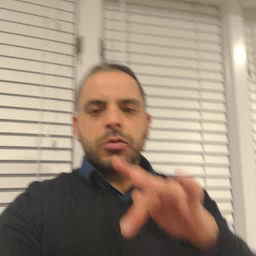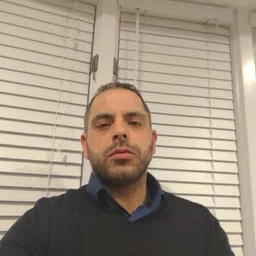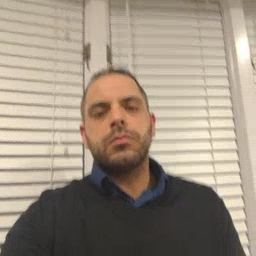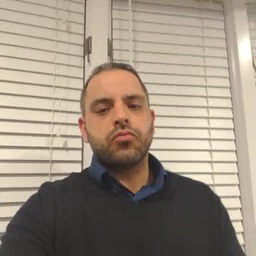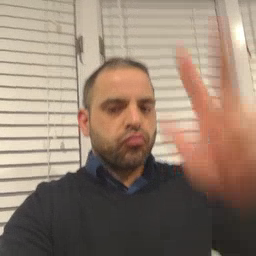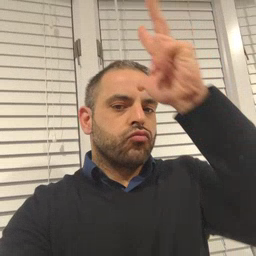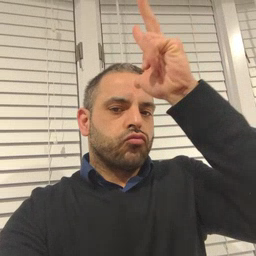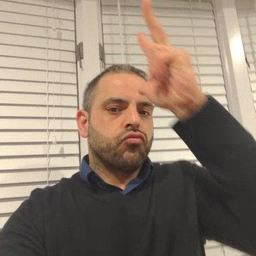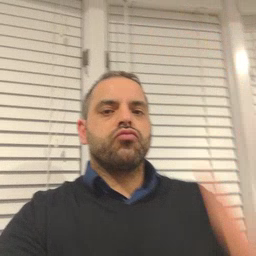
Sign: hen